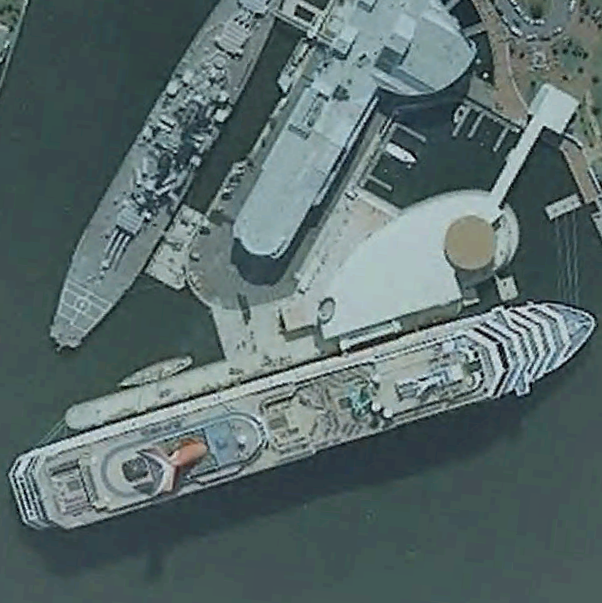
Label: civil